Field crop: maize
Growth stage: 1
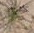
Species: salsola